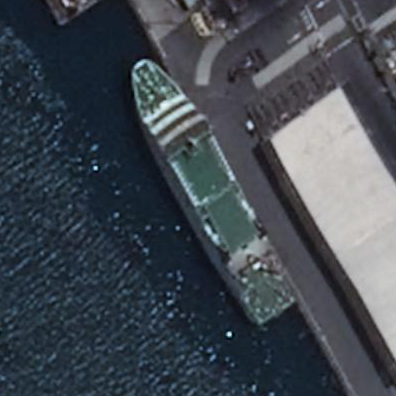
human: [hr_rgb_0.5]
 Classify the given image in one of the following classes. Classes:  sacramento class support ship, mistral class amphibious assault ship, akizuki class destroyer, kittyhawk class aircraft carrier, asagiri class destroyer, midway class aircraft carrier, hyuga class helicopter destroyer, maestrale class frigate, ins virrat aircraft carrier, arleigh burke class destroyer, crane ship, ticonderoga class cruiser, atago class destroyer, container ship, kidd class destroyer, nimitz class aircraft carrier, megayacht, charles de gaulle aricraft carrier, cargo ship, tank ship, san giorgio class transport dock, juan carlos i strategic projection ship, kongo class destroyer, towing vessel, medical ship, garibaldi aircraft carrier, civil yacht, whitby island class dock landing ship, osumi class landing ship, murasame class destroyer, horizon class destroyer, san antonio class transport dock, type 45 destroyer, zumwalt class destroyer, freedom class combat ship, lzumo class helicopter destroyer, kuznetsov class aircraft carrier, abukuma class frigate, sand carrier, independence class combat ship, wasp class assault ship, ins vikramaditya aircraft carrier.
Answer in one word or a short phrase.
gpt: Megayacht